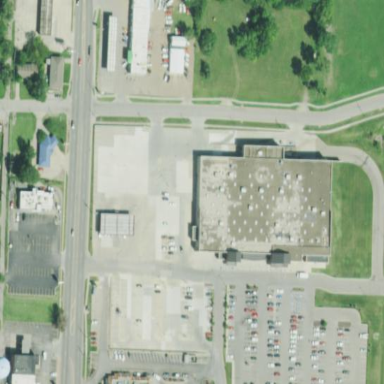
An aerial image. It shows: Supermarket building.